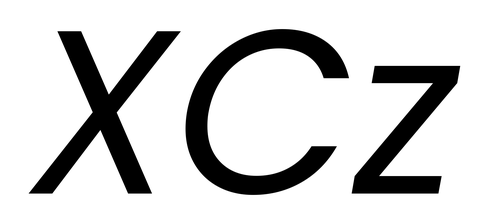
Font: Poppins-Italic